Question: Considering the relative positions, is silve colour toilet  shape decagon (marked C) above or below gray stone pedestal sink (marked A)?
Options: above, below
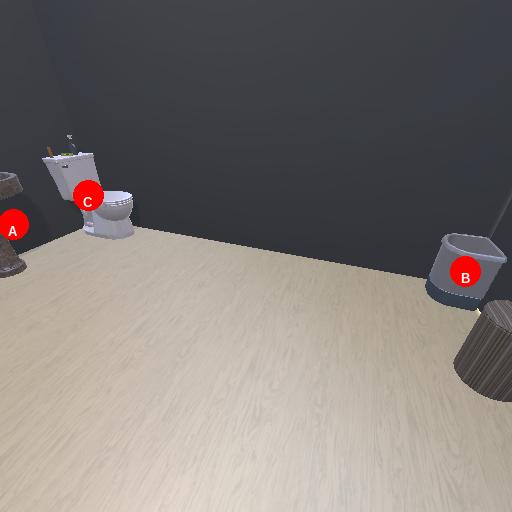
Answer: above